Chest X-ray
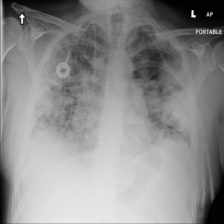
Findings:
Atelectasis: negative
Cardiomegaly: negative
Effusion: positive
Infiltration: negative
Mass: positive
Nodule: negative
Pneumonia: negative
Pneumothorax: negative
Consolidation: positive
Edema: positive
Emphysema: negative
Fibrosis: negative
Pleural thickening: negative
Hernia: negative